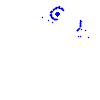
Particle: kaon